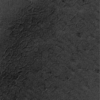
Label: not_dusty